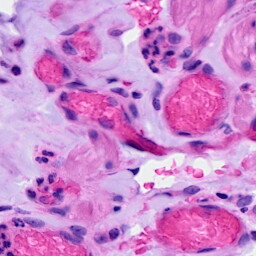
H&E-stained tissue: Ovarian